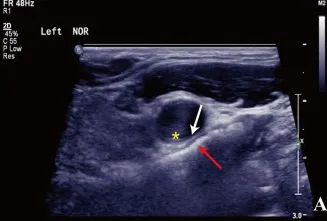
Carotid doppler ultrasound spectrum (DUS) (A,B) There was a heterogeneous echo outside the left carotid bifurcation, and the lumen at the distal end of the left CCA was compressed by the hyoid bone in the rotated neck position (red arrow: the hyoid bone; white arrow: compressed arterial lumen; yellow asterisk: increased IMT).
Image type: radiology (ultrasound)